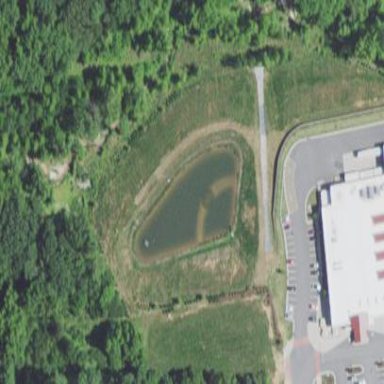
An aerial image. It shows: Detention basin with water.